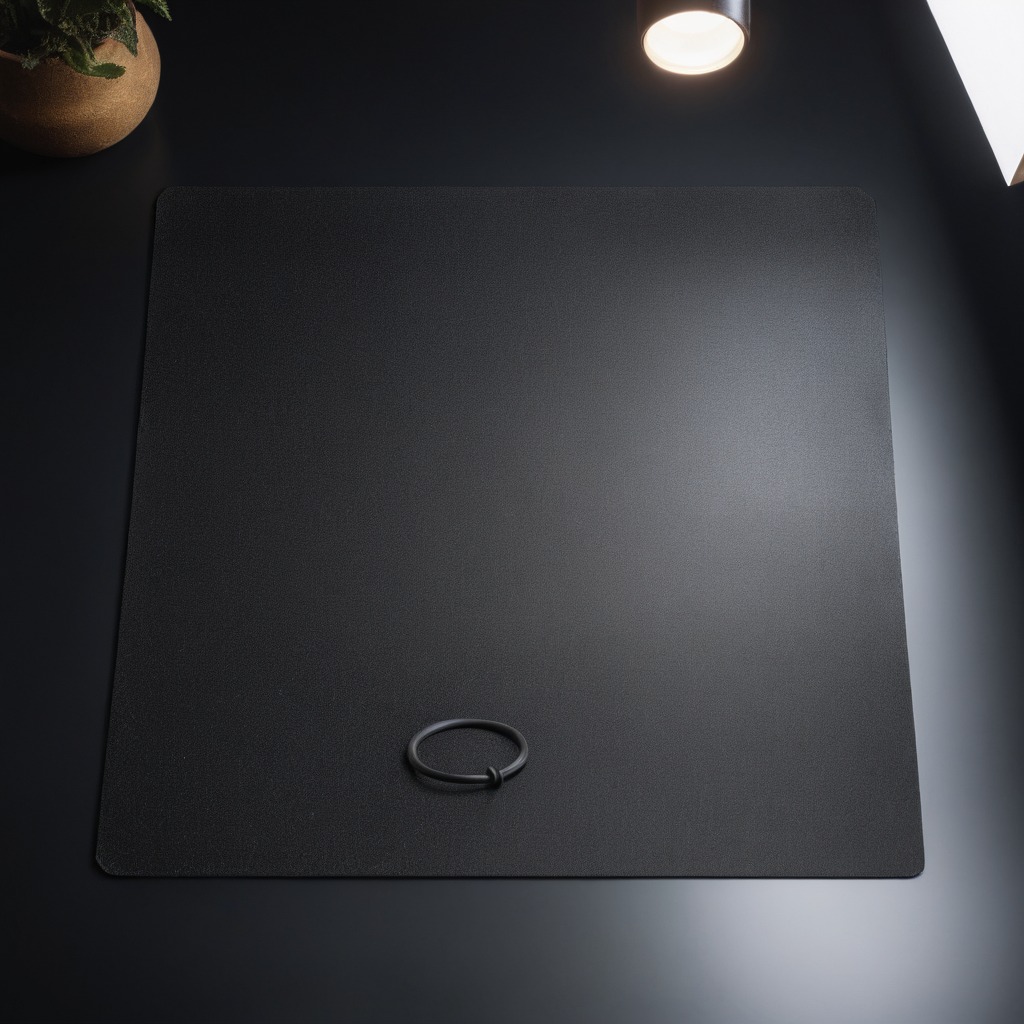
A rubber O-ring is lying on the granite tabletop.